Field crop: maize
Growth stage: 2
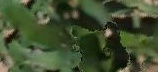
Species: maize